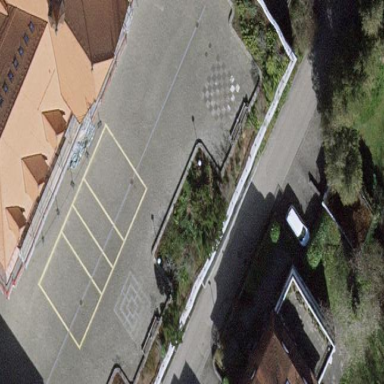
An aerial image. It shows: Schoolyard designated as leisure land.